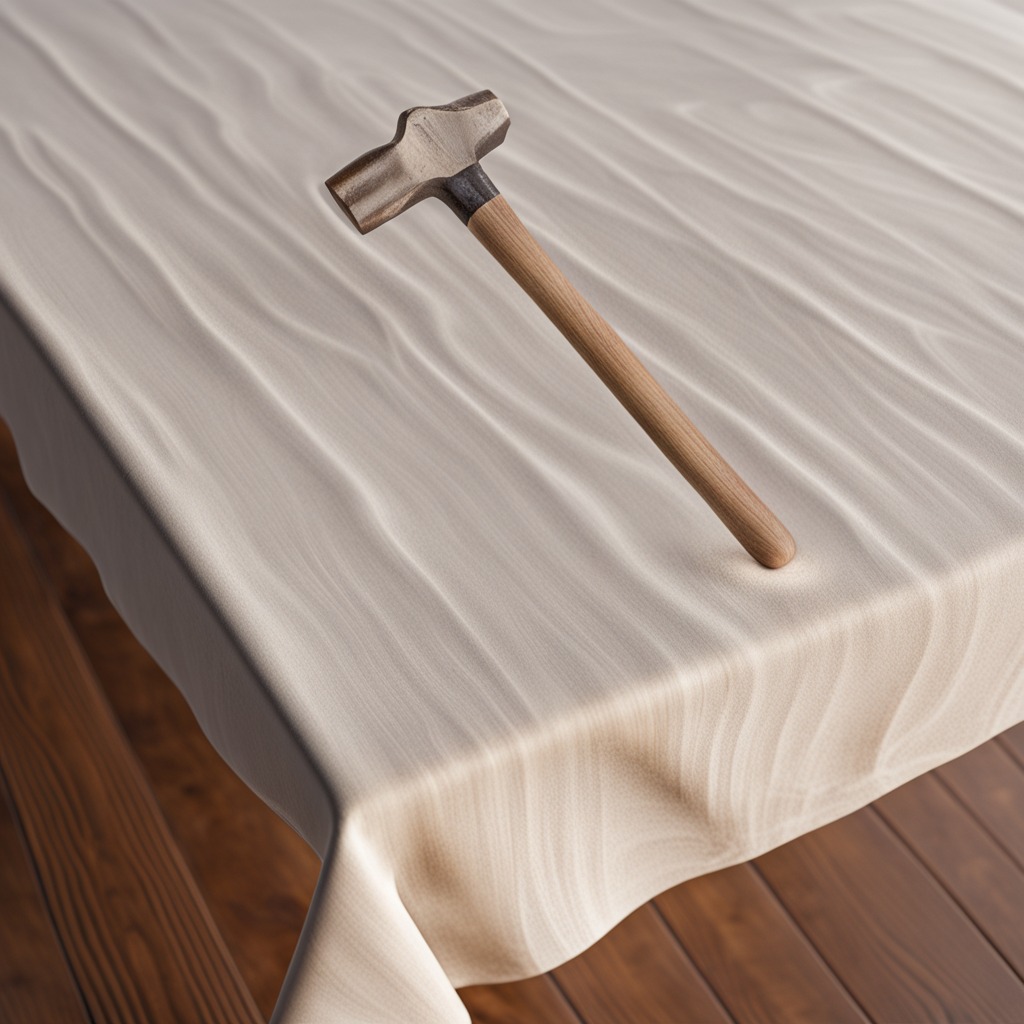
A hammer is lying on the wooden table in an outdoor workshop during daytime bright natural light soft shadows worn but beneath the cloth.